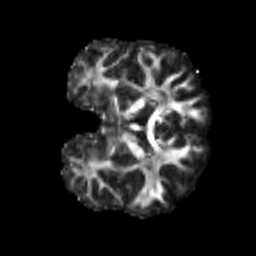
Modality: FA
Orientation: coronal
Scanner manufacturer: siemens
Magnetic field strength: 3 T
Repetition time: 4 s
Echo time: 0.0594 s